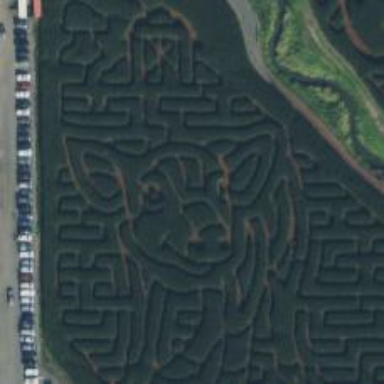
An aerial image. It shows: Maze attraction.